Field crop: tomato
Growth stage: 1
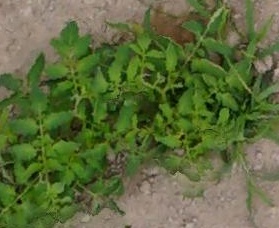
Species: tomato